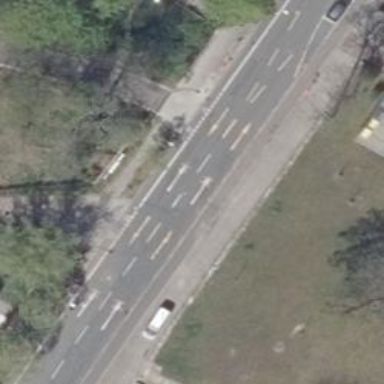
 with cycle lane on the left and cycle track on the right."